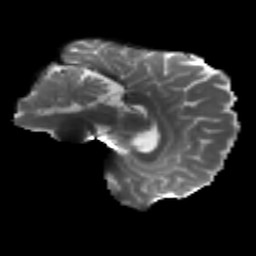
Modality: T2w
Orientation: sagittal
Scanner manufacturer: siemens
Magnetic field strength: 3 T
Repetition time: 4.16 s
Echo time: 0.0806 s